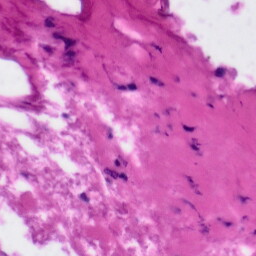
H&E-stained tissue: Tonsil